Question: I have implemented SidebarDemo project from <URL> and then modified Storyboard with Login screen, now when I start my application Login Screen come which is correct and I dont want Pan Gesture on Login screen and I am trying to remove it from code below
'''
- (void)viewDidLoad
{
[super viewDidLoad];
[self.navigationController.view removeGestureRecognizer:self.revealViewController.panGestureRecognizer];
}
- (void) viewWillAppear:(BOOL)animated {
[super viewWillAppear:animated];
for (UIGestureRecognizer *recognizer in self.navigationController.view.gestureRecognizers) {
[self.navigationController.view removeGestureRecognizer:recognizer];
}
self.revealViewController.panGestureRecognizer.cancelsTouchesInView = NO;
// NSArray* gestureRecognizers = [self.navigationController.navigationBar gestureRecognizers];
// for (UIGestureRecognizer *gestureRecognizer in gestureRecognizers) {
// if ([gestureRecognizer isKindOfClass:[UIPanGestureRecognizer class]]) {
// gestureRecognizer.enabled = YES;
//
// break;
// }
// }
//[self.revealViewController.panGestureRecognizer removeTarget:self action:@selector(revealToggle:)];
}
'''
But Pan Gesture is still swiping on Login but when I go to internal screen and comes on Login Screen so it get remove, but why isnt it removing from the first time of application start
My Storyboard Image as below

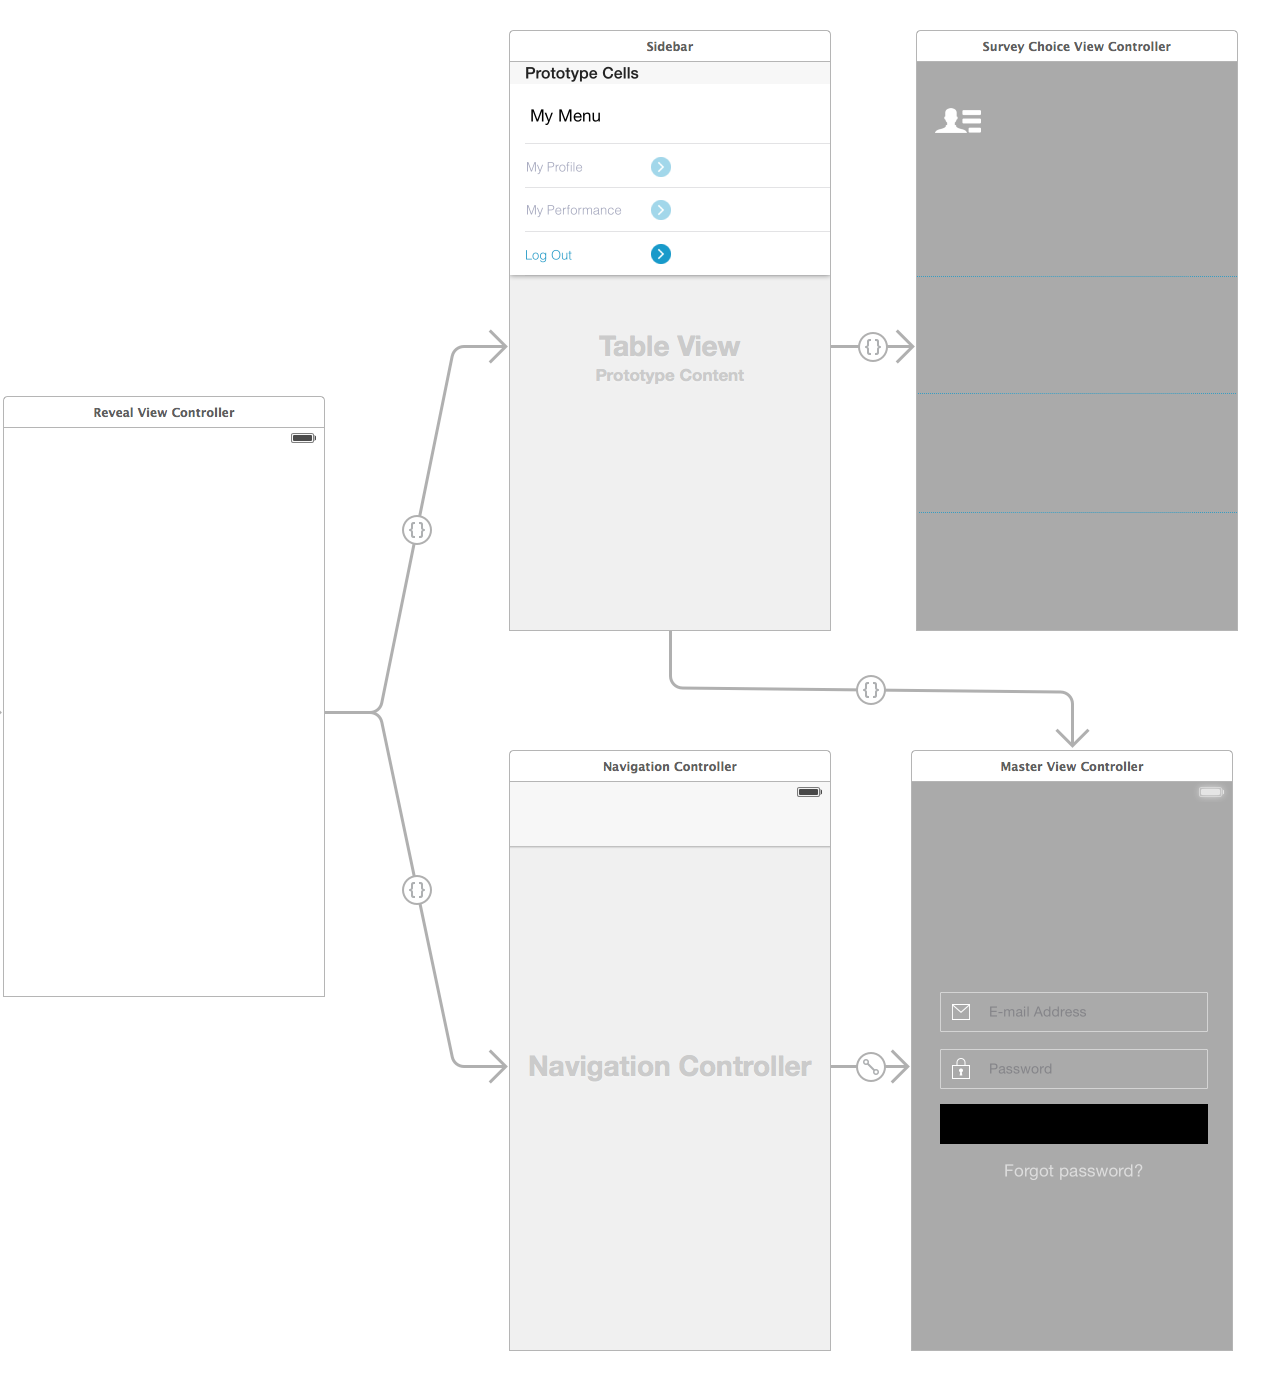
Answer: As I understood, your login screen shouldn't be the front view of SWRevealViewController, cause you don't need a sidebar in it. Create a modal segue from your login view controller to the reveal view controller and perform it when user has logged in successfully. Delete the segue from reveal view controller to login's navigation controller, but create one from reveal to survey choice (don't forget to set it's identifier to sw_front and embed survey choice controller in navigation controller). Create segues from sidebar's logout button to login's navigation view controller and perform it when user wants to logout.
To be more clear, I add photo of my own app, that has similar thing.
<URL>